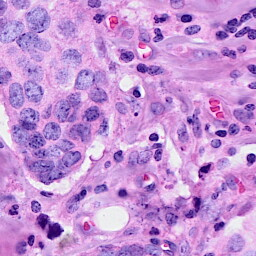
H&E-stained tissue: Breast